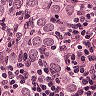
Metastatic tissue present: yes